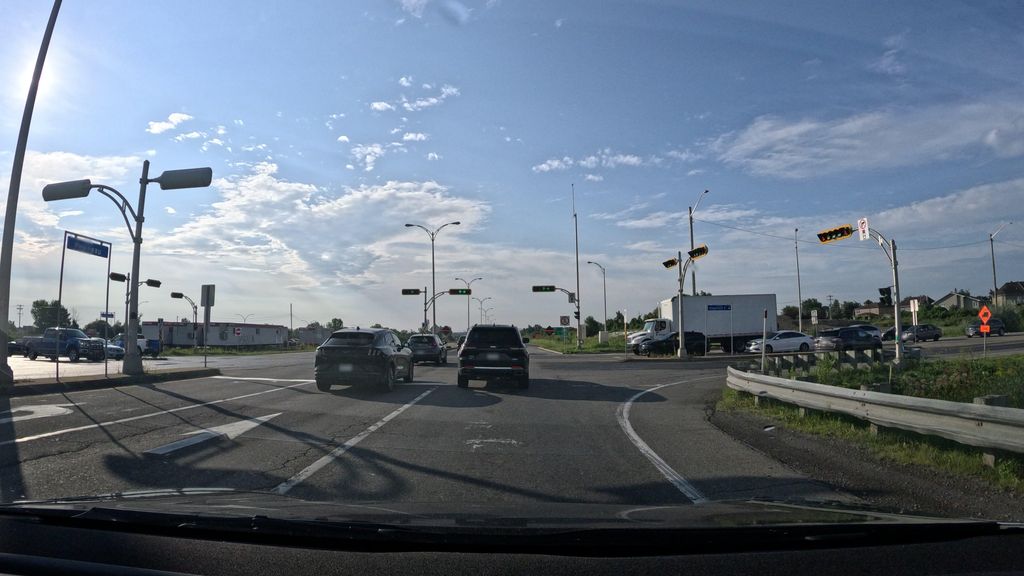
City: montreal